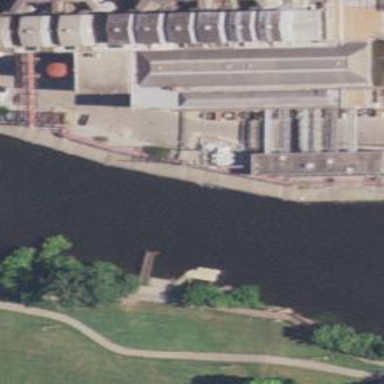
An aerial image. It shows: Pier located along footway.